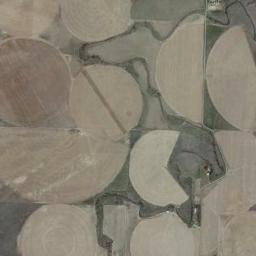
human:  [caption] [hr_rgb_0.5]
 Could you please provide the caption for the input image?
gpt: Several light green, Khaki, And tan mixed circular fields with circular, Semi-circle, And large semi-circle .

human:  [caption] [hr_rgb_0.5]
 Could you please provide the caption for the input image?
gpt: The circular farmland is mainly on the left .

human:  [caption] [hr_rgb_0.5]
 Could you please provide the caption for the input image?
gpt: Several khaki circular or fan-shaped farmlands with different radii and radians are on the wasteland and a river goes through the wasteland .

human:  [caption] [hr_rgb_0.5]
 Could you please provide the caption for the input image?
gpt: There are some bare circle farmland in the bare land .

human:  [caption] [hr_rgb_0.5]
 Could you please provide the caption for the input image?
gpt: There are many yellow circular farmlands of different sizes .